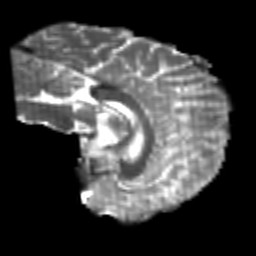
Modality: T2w
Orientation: sagittal
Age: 24
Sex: male
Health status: healthy
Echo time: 0.074 s